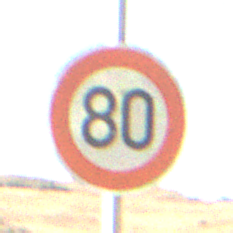
Verkehrszeichen: Geschwindigkeit80
Umgebung: Outdoor, Nature
Tageszeit: MorningAfternoon
Wetter: PartlyCloudy
Licht: Natural
Jahreszeit: NotSpecified
Kontrast: HighContrast